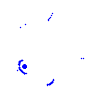
Particle: pion